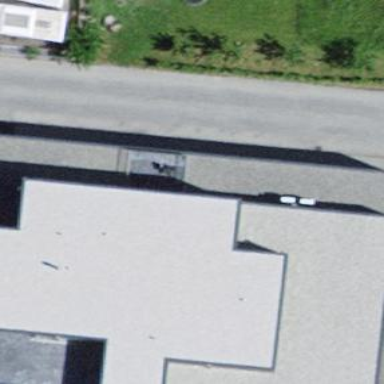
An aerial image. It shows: Industrial building.